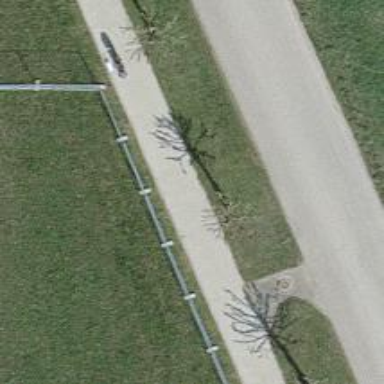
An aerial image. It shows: Cycleway.